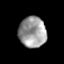
Tissue: prostate
Cell type: T cells
Senescence score: 0.3621
Nuclear area (px): 826
Mean DAPI intensity: 155.148